Field crop: maize
Growth stage: 2
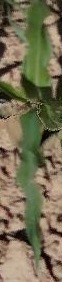
Species: maize